Field crop: tomato
Growth stage: 1
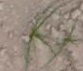
Species: cyperus